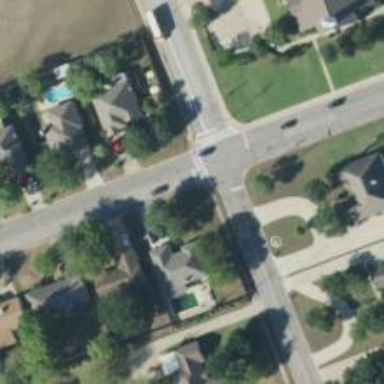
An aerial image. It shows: Road with stop sign.